Field crop: maize
Growth stage: 2
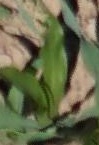
Species: maize